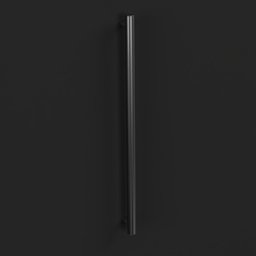
Label: mechanical